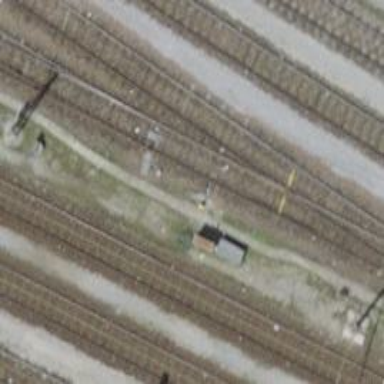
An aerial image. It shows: Single-track electrified railway siding with contact lines. The voltage for this railway line is 3000 to 15000 volts.